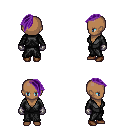
a pixel art fantasy rpg character, female body template, human, dark skin, gray robe, magenta pants, purple long mohawk hairstyle, metal gloves, brown shoes, four views (front, back, left, right), 2x2 character sprite sheet, small pixel art, hard edges, no anti-aliasing